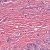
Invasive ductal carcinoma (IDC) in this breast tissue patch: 1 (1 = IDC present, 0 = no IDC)